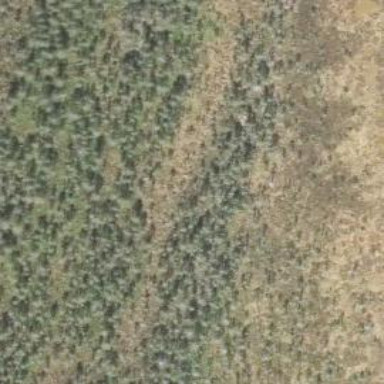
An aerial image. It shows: Needle-leaved woodland.